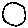
Label: moon